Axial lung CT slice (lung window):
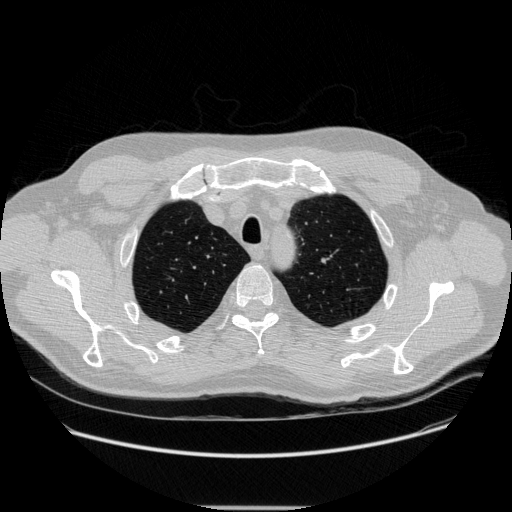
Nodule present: no